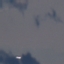
Label: SeaLake